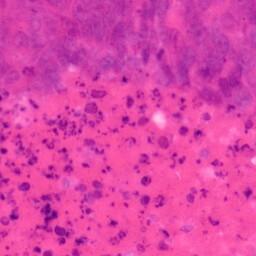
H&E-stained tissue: Colon